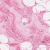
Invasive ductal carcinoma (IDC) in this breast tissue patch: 0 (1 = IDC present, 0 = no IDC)